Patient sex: M
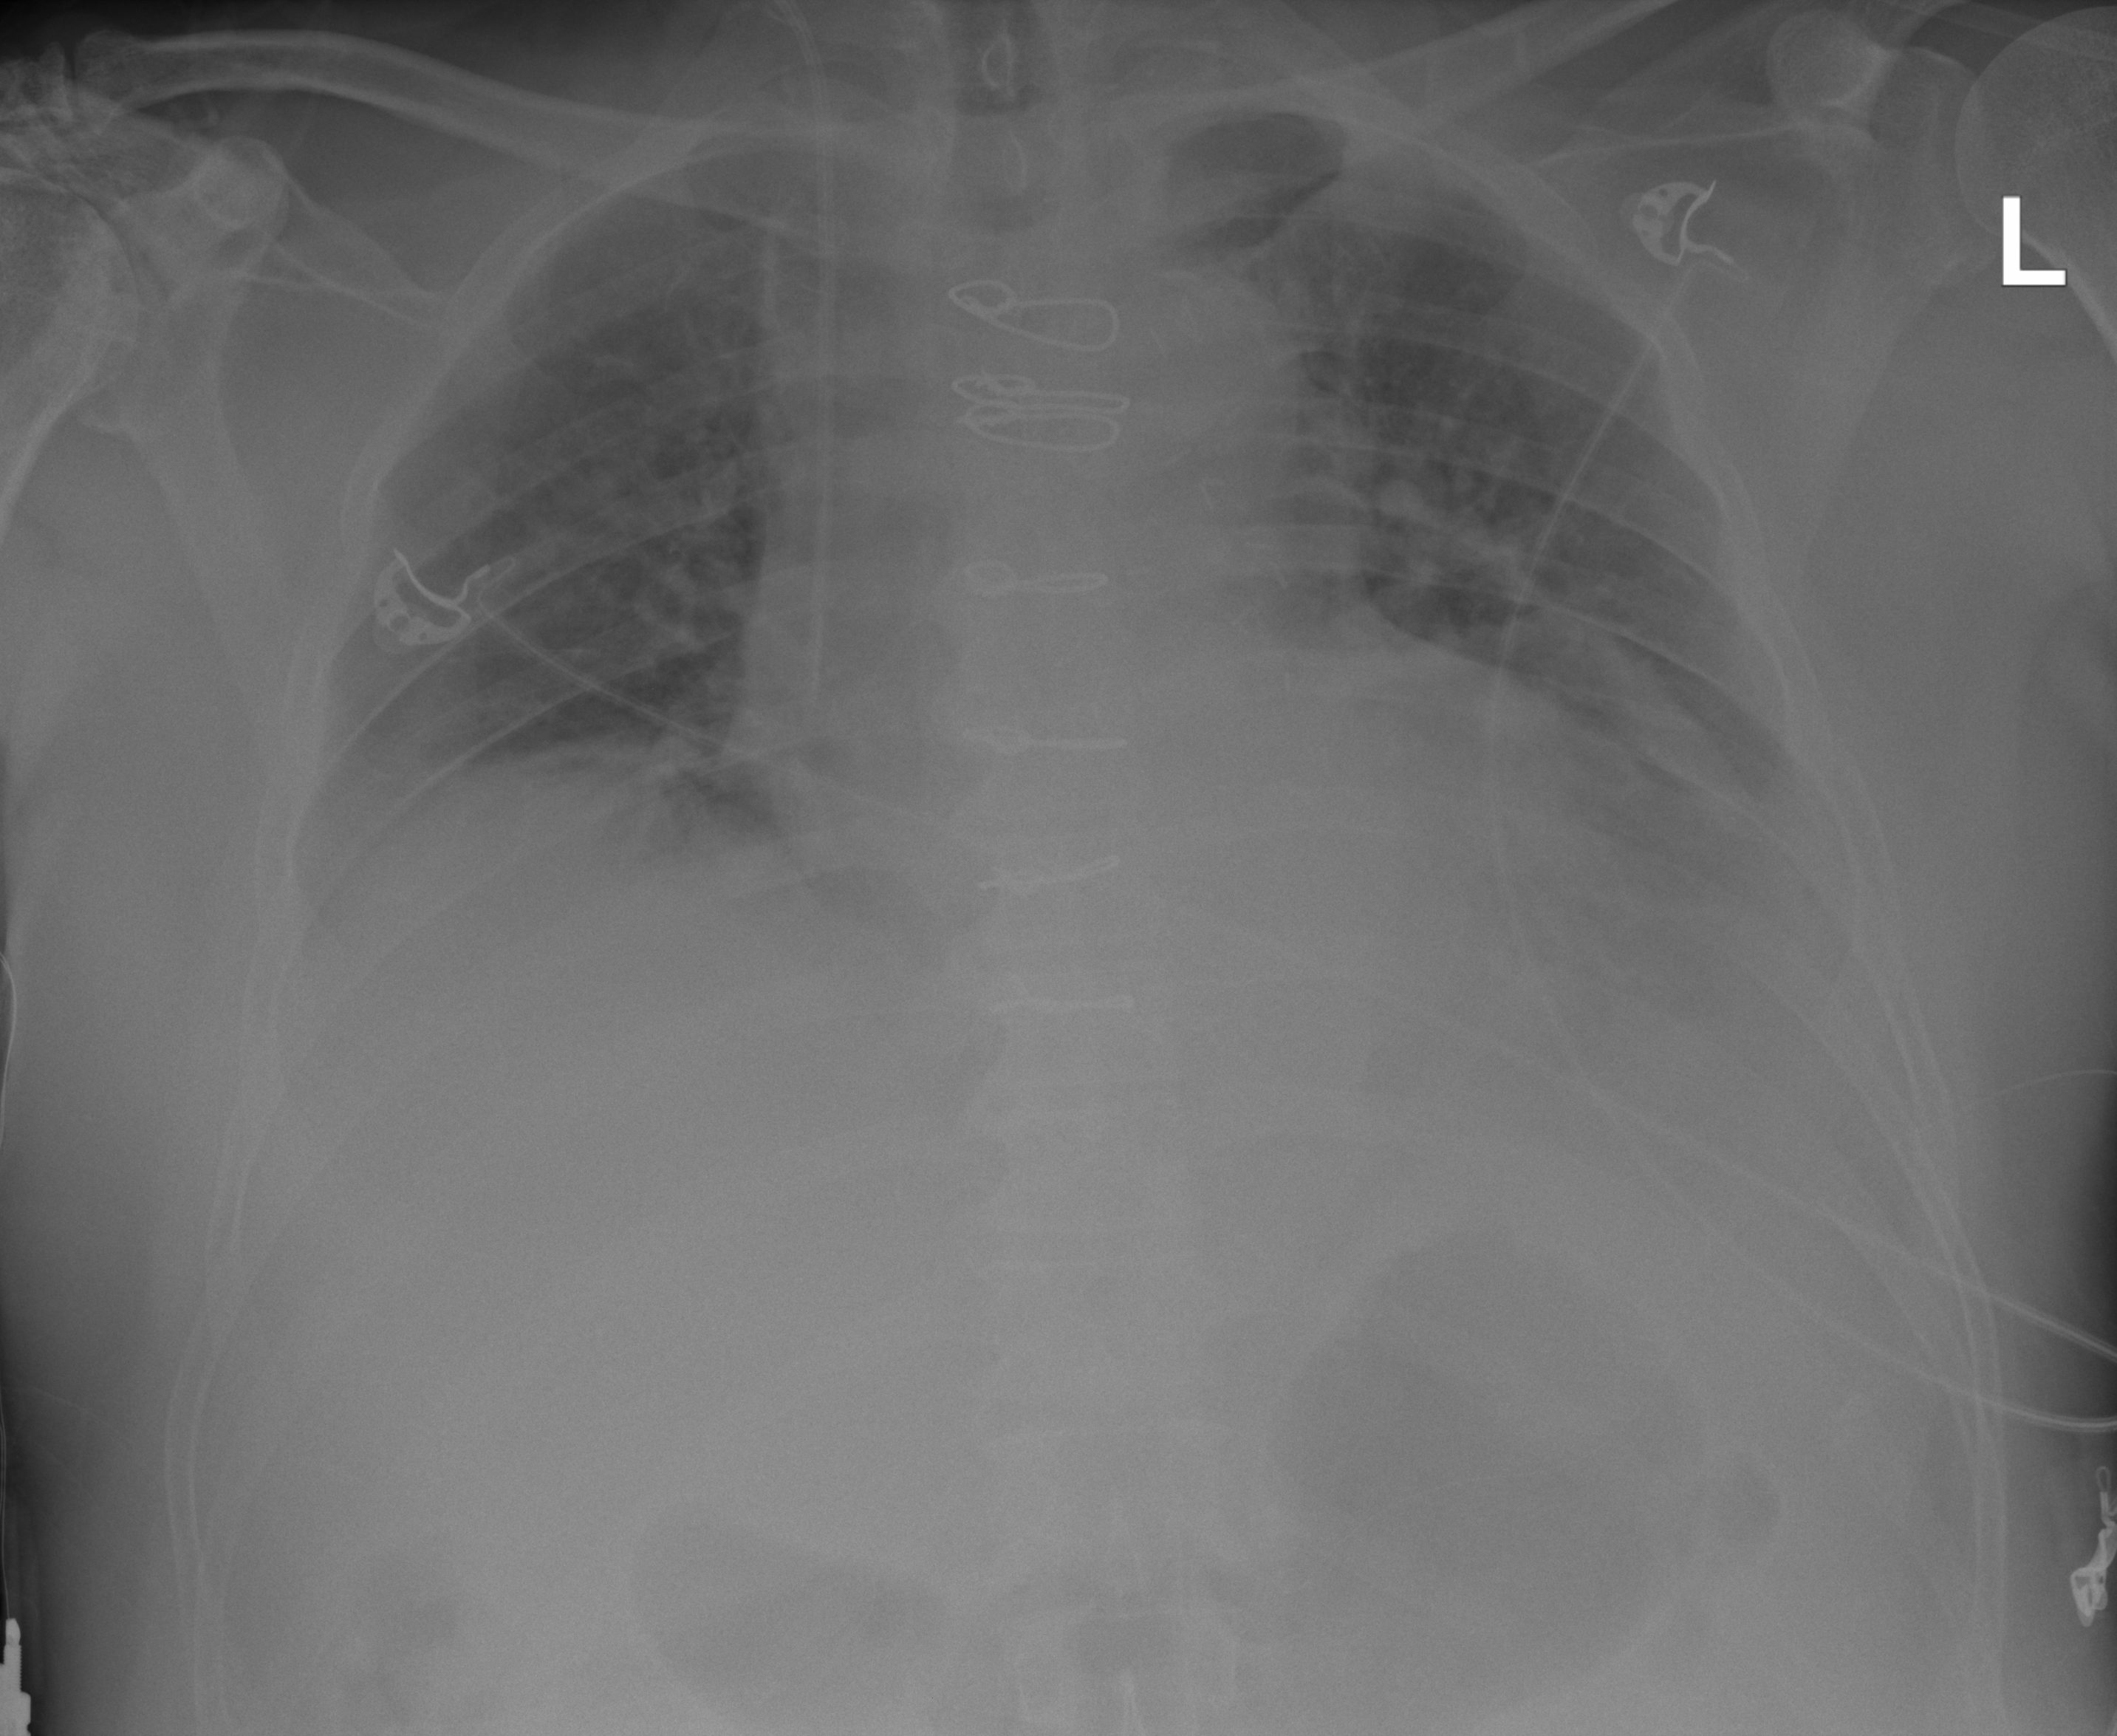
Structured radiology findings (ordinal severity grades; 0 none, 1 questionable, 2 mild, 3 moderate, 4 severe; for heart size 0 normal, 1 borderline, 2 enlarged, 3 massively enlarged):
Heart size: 2
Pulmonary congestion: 0
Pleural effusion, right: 2
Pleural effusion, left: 2
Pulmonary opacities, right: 0
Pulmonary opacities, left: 0
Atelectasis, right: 2
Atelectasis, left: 3